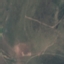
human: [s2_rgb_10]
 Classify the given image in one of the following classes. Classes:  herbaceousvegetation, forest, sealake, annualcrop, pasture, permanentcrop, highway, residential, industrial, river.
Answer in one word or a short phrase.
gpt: HerbaceousVegetation